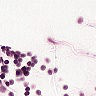
Metastatic tissue present: no